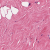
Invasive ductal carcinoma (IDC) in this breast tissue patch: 0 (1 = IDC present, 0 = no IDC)